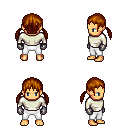
a pixel art fantasy rpg character, male body template, human, tanned skin, white long-sleeve shirt, white pants, brunette twin-tailed hairstyle, metal gloves, four views (front, back, left, right), 2x2 character sprite sheet, small pixel art, hard edges, no anti-aliasing